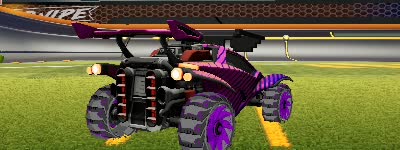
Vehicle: octane